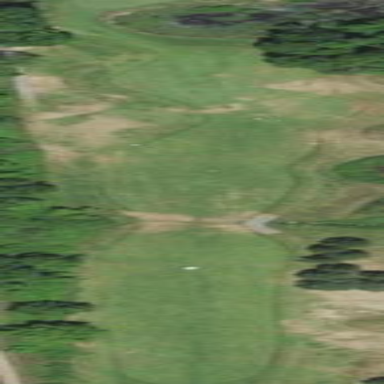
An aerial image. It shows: Golf fairway surrounded by grass.